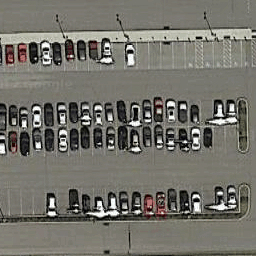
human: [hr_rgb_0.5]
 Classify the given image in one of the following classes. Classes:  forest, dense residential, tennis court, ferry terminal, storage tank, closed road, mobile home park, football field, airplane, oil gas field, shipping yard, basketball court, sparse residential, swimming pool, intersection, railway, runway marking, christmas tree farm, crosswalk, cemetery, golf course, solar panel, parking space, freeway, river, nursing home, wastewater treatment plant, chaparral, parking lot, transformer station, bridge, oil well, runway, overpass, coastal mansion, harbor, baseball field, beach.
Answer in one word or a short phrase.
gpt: parking lot